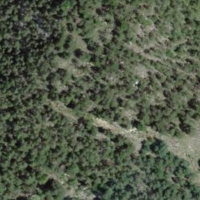
EUNIS habitat code: 44
Species observed at this site:
Polyommatus icarus